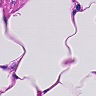
Metastatic tissue present: no